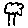
Label: tree